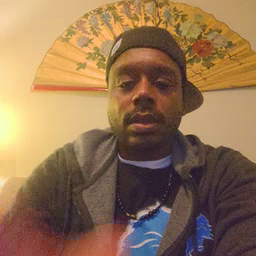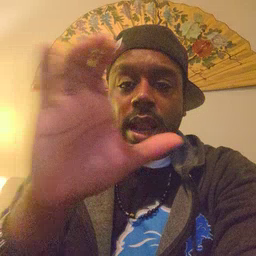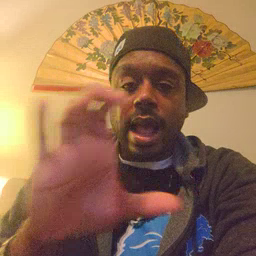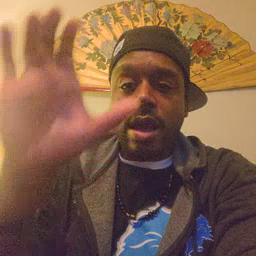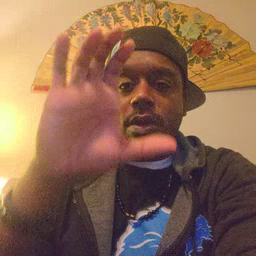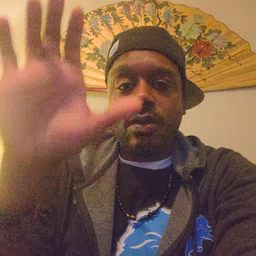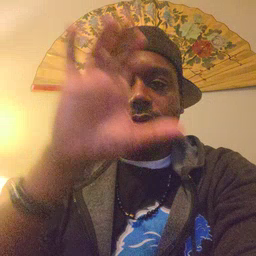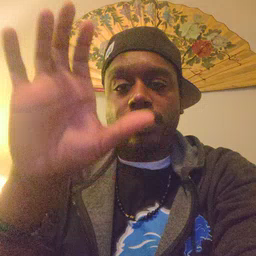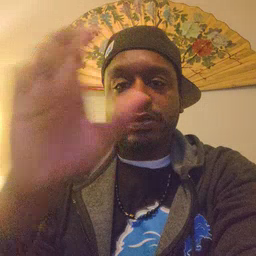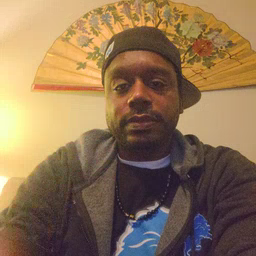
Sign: cloud